Interaction volume radius: 10 \u00c5
Interaction volume height: 10 \u00c5
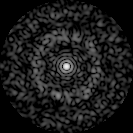
Disorder parameter: 0.8165